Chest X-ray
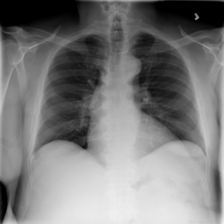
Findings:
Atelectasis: negative
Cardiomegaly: negative
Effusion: negative
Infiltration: negative
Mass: negative
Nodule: negative
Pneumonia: negative
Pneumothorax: negative
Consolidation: negative
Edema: negative
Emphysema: negative
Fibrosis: negative
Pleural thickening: negative
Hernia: negative